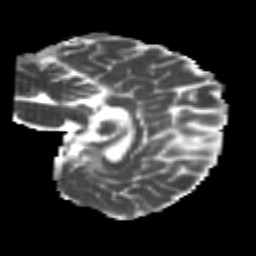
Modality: MD
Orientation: sagittal
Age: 24
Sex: female
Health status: healthy
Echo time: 0.074 s